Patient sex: M
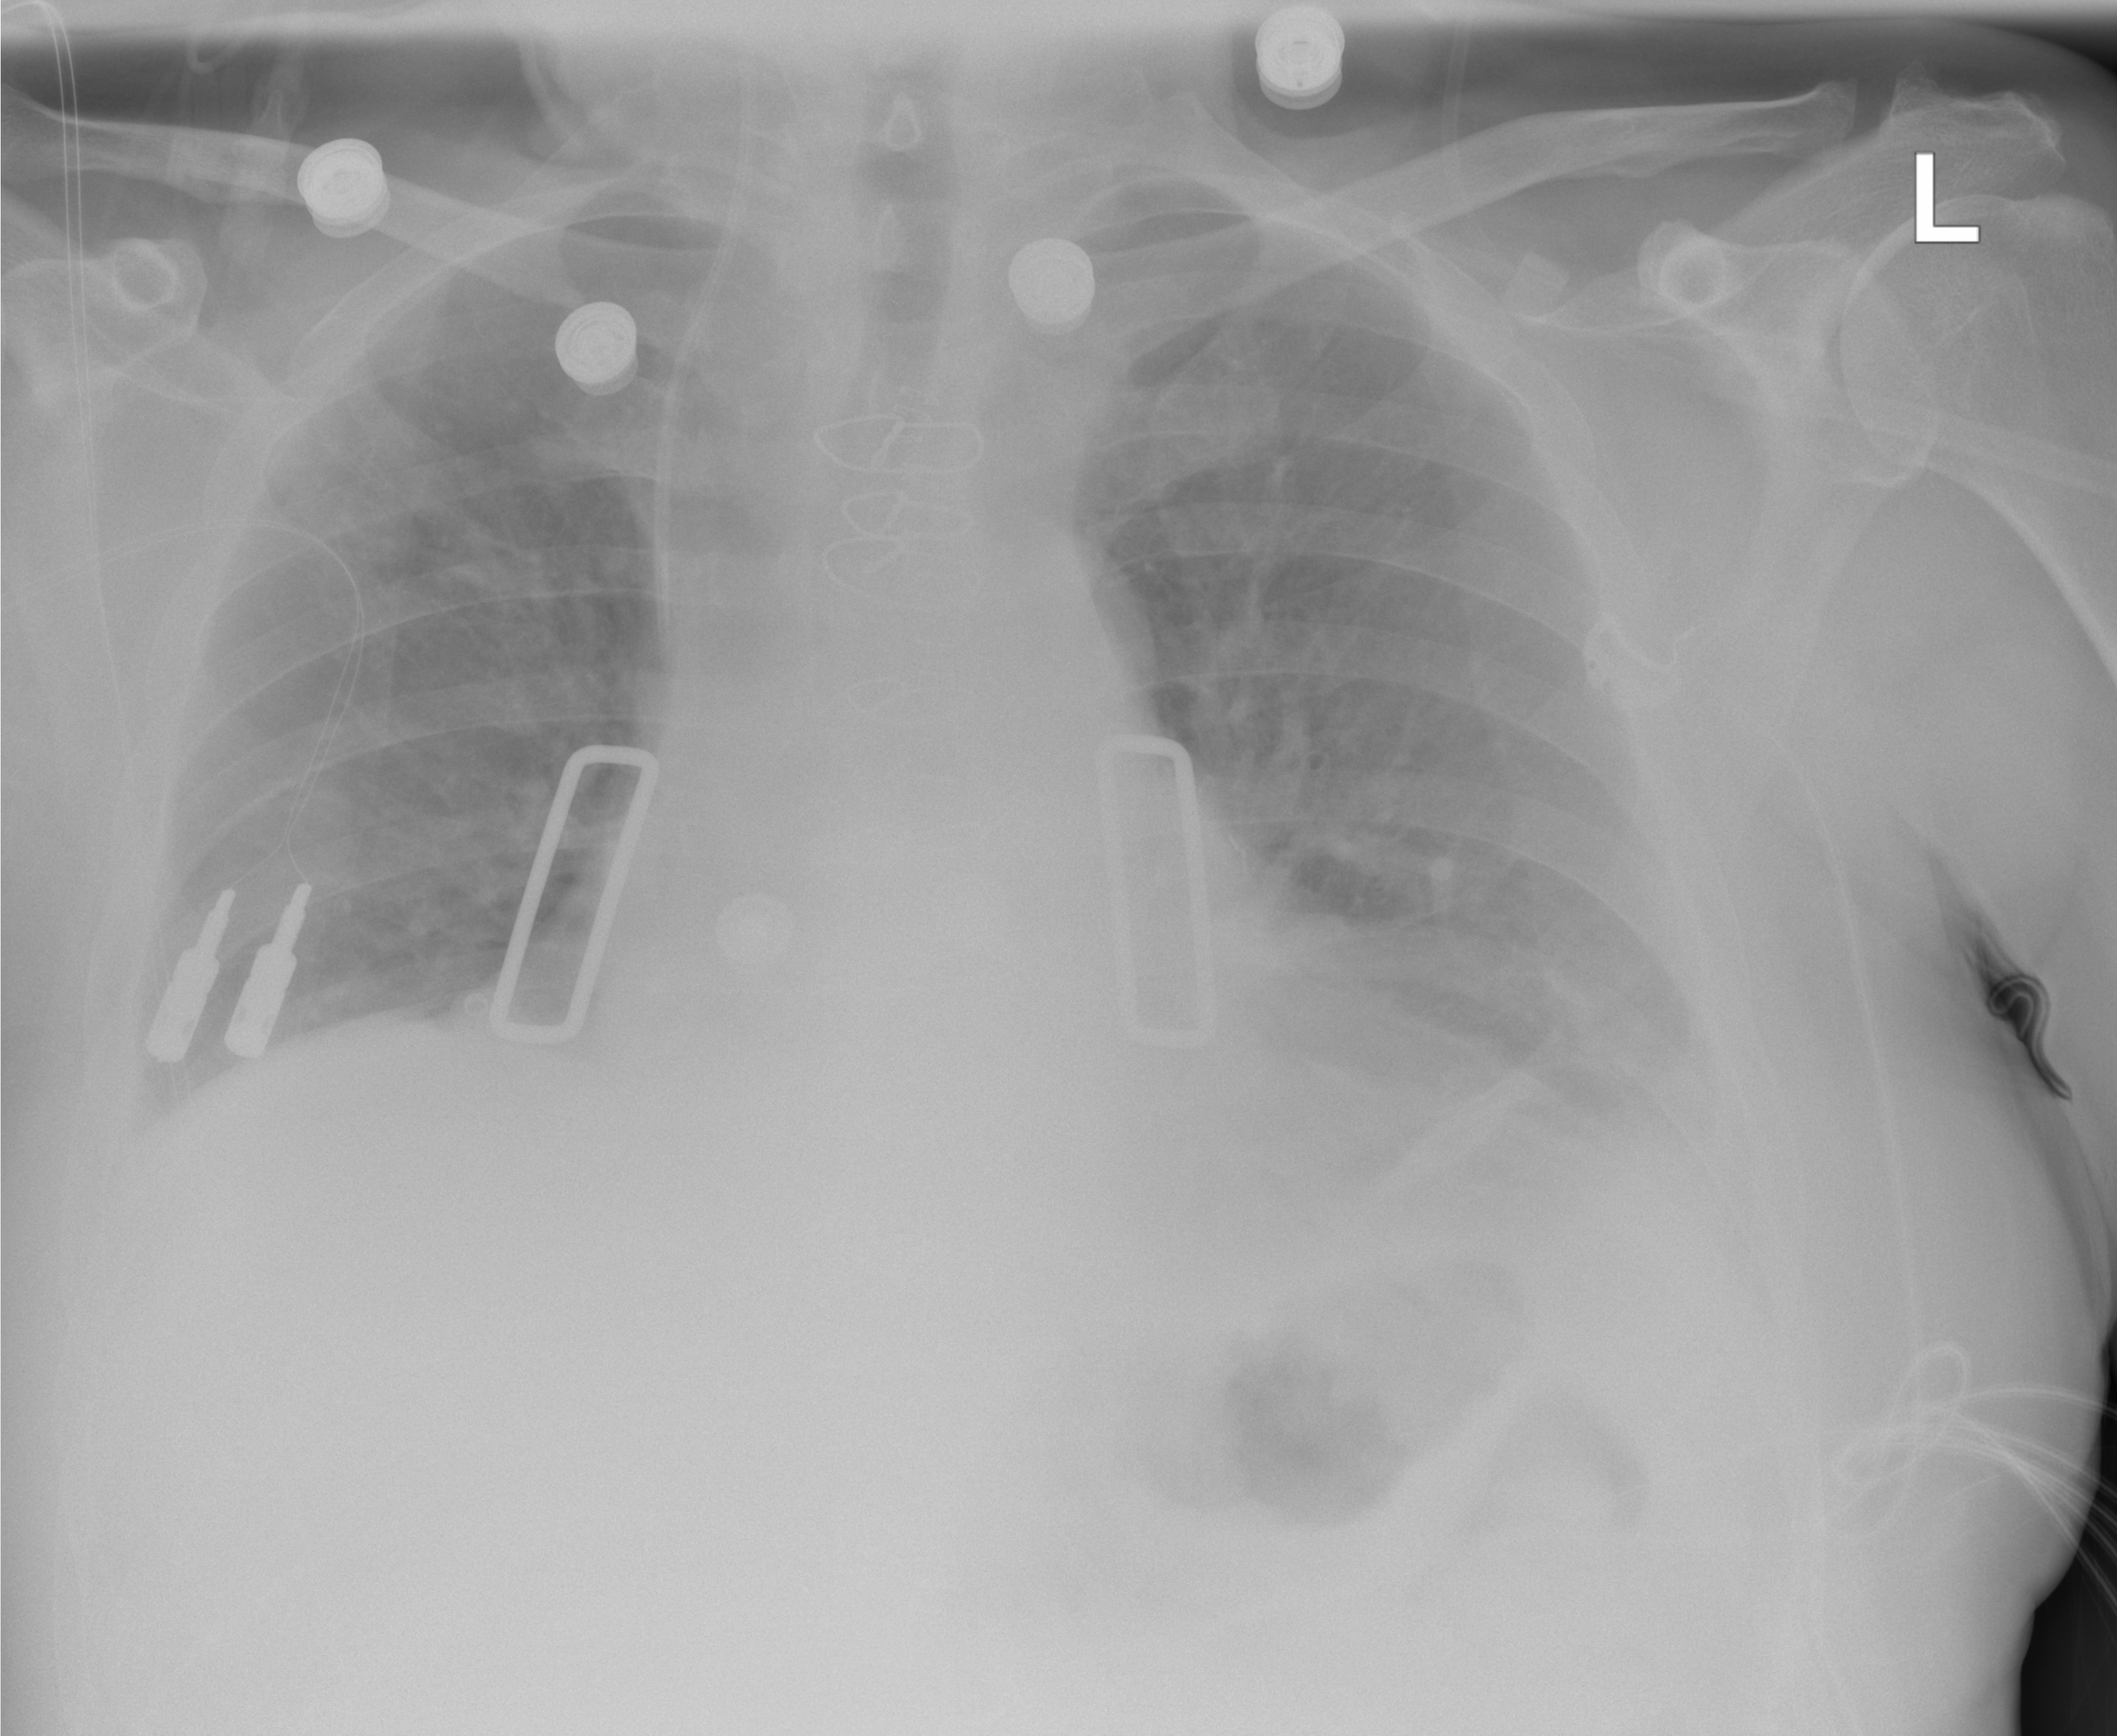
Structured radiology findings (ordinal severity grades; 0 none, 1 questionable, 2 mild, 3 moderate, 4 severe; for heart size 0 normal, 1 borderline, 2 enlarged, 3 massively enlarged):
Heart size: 2
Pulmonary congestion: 0
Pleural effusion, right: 2
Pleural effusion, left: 2
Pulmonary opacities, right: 1
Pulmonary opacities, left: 0
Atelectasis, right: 1
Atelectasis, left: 2